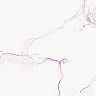
Metastatic tissue present: no